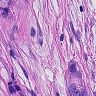
Metastatic tissue present: yes